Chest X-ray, PA view. Patient: 58 years old, sex M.
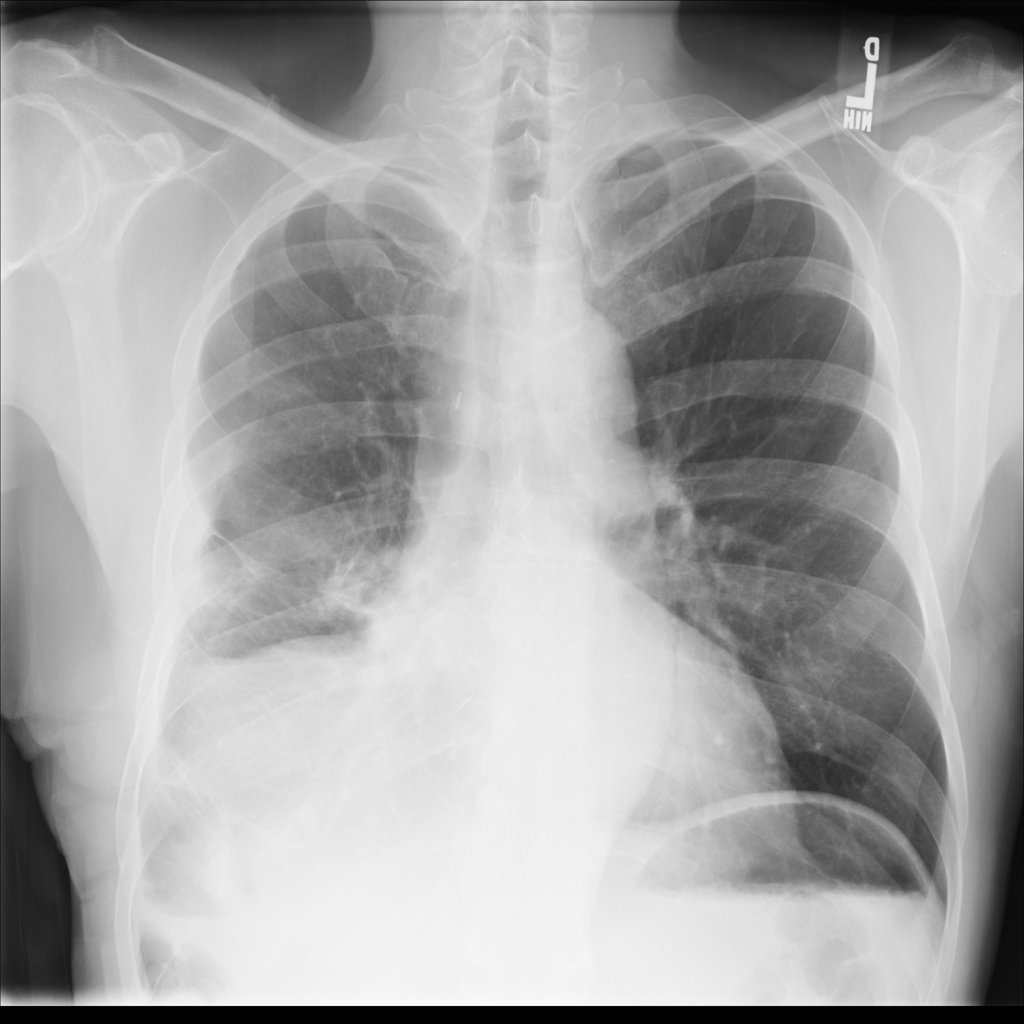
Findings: Atelectasis, Effusion, Pleural_Thickening